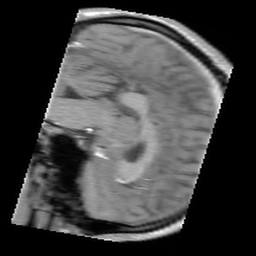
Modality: FLASH
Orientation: sagittal
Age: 19
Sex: male
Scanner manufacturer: siemens
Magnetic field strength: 3 T
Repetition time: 0.245 s
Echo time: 0.0026 s